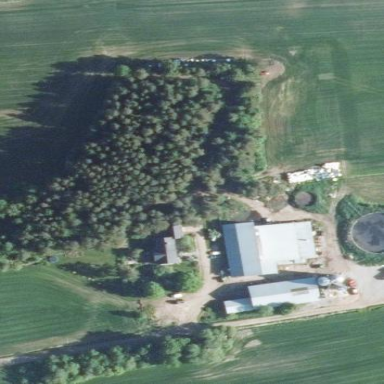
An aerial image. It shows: Farmyard area.